Aerial crown-view tile of a tropical tree (Barro Colorado Island, Panama), acquired 20250616:
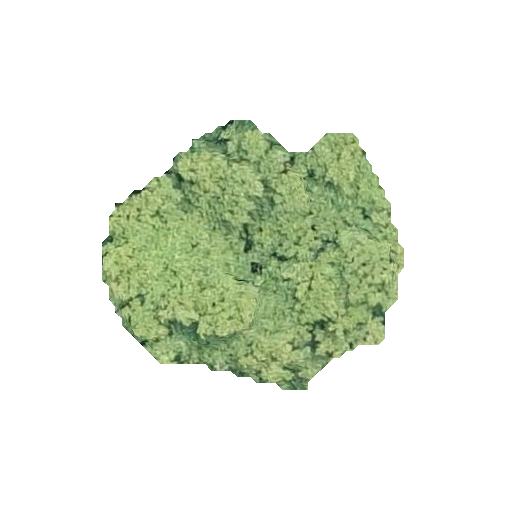
Species: Tachigali panamensis
GBIF accepted scientific name: Tachigali panamensis
Crown area: 85.585 m²